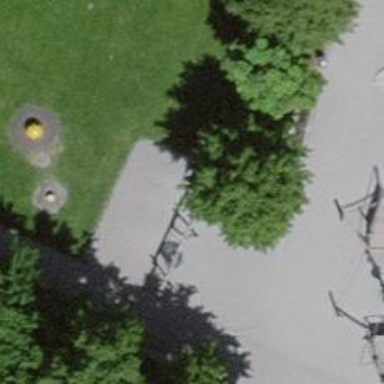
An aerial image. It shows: Playground with swings.